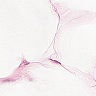
Metastatic tissue present: no